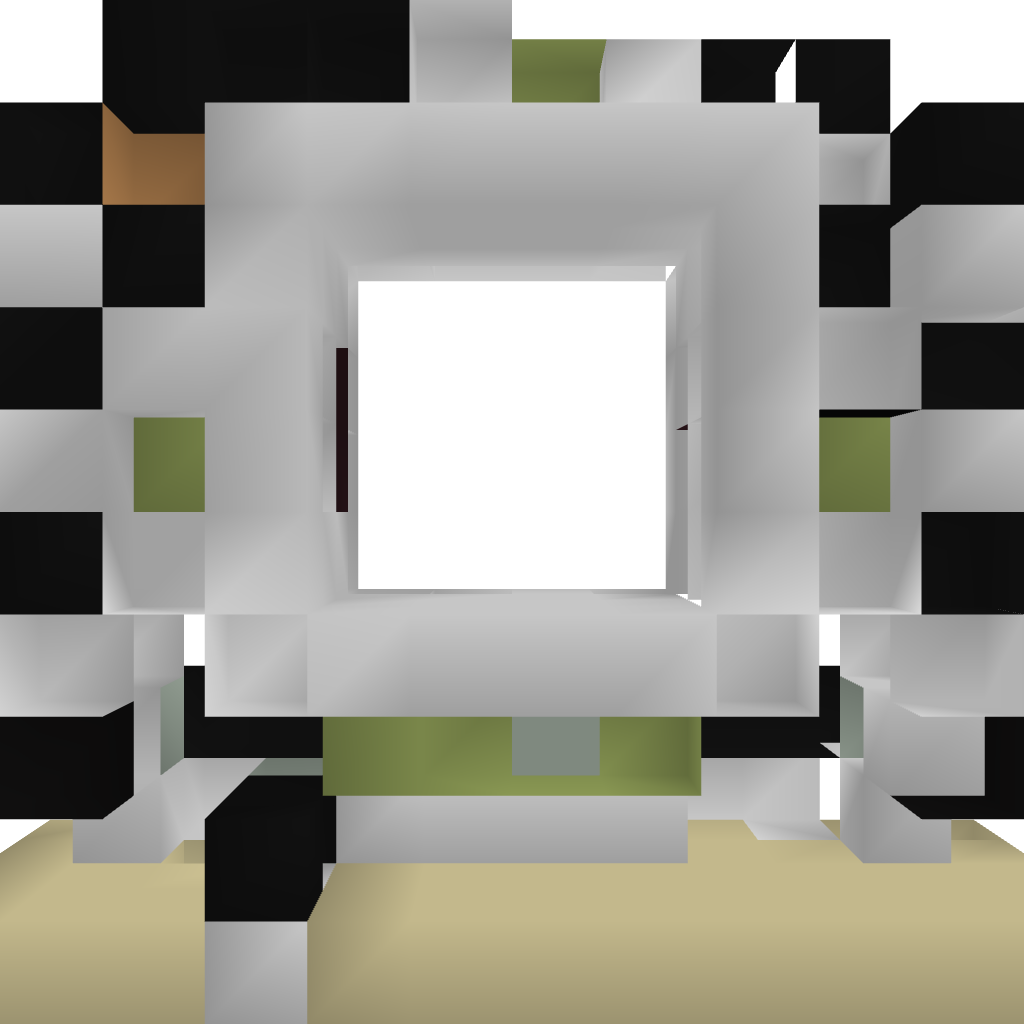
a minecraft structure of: FAST 4x4 Vault Door